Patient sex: M
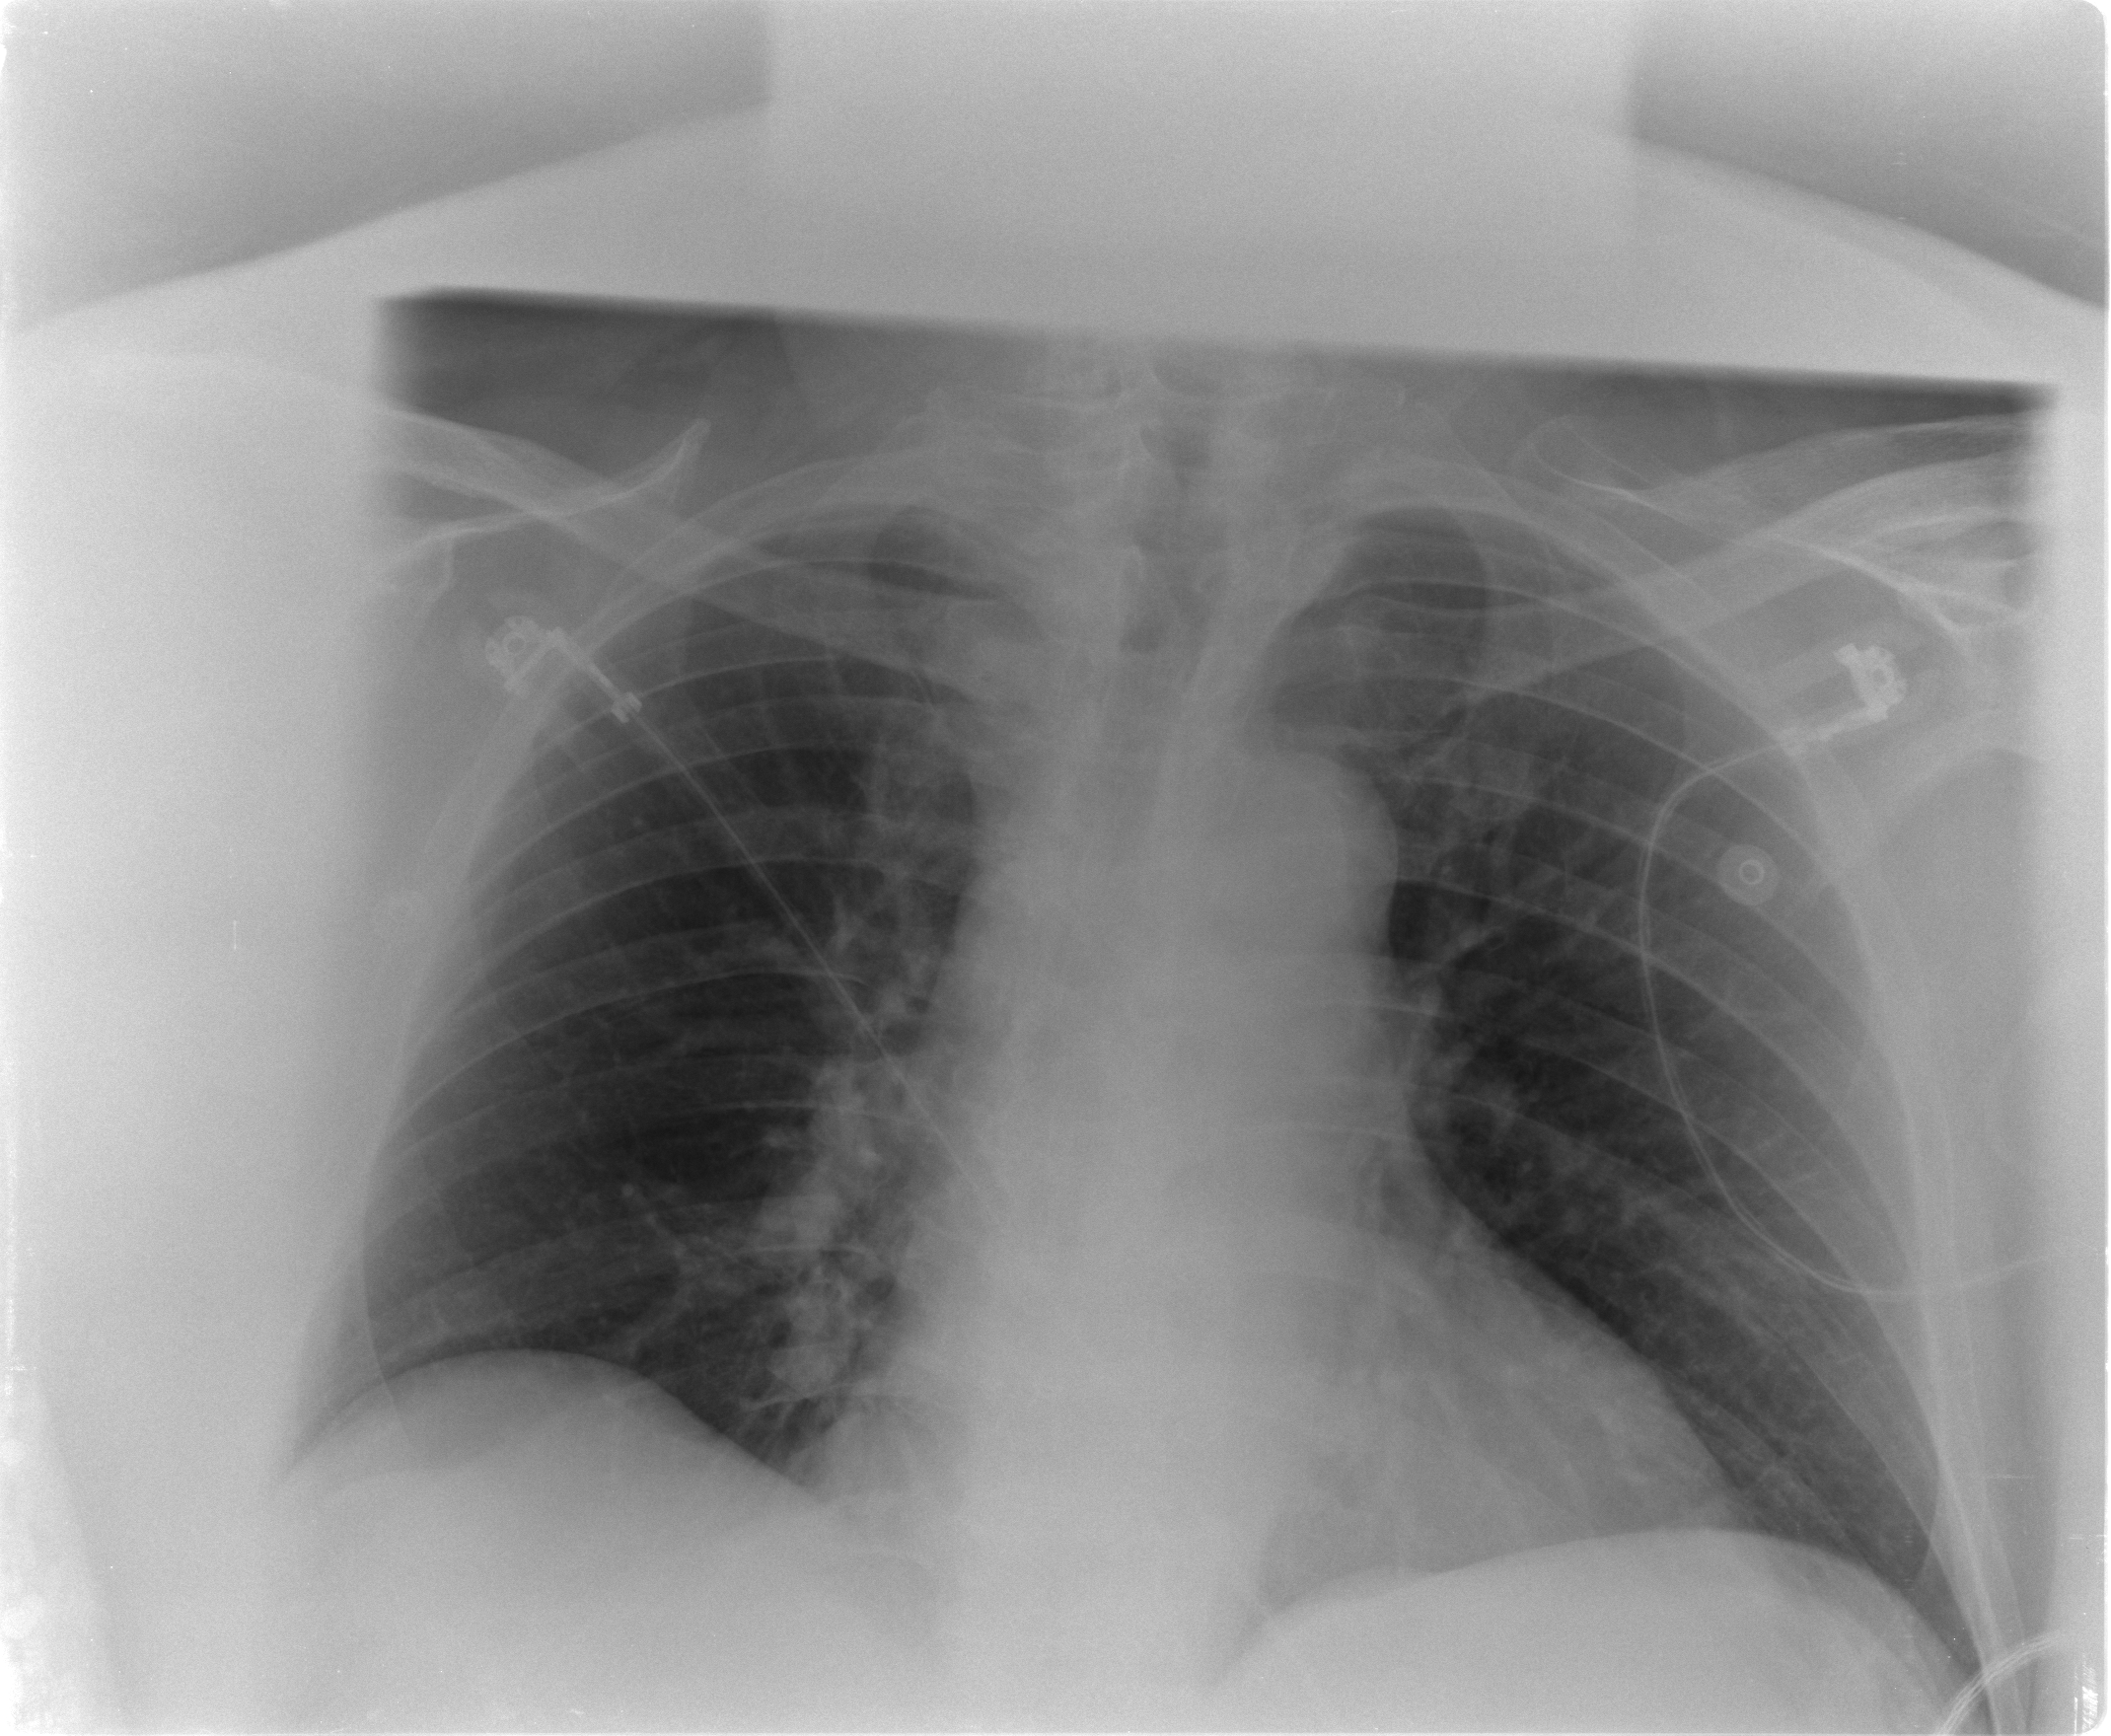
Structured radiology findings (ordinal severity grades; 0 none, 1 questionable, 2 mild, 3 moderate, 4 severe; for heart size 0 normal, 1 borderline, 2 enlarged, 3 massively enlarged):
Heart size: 0
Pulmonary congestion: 1
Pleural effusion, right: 0
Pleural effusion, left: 0
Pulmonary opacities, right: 0
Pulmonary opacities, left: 0
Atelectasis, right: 1
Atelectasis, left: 0